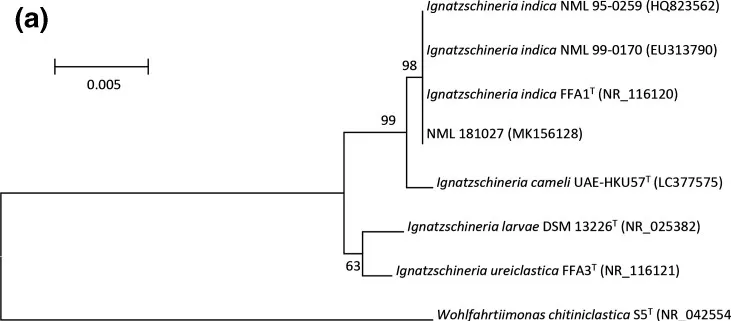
Phylogenetic consensus trees based on nearly full-length 16S rRNA gene sequences.
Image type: chart (chart)